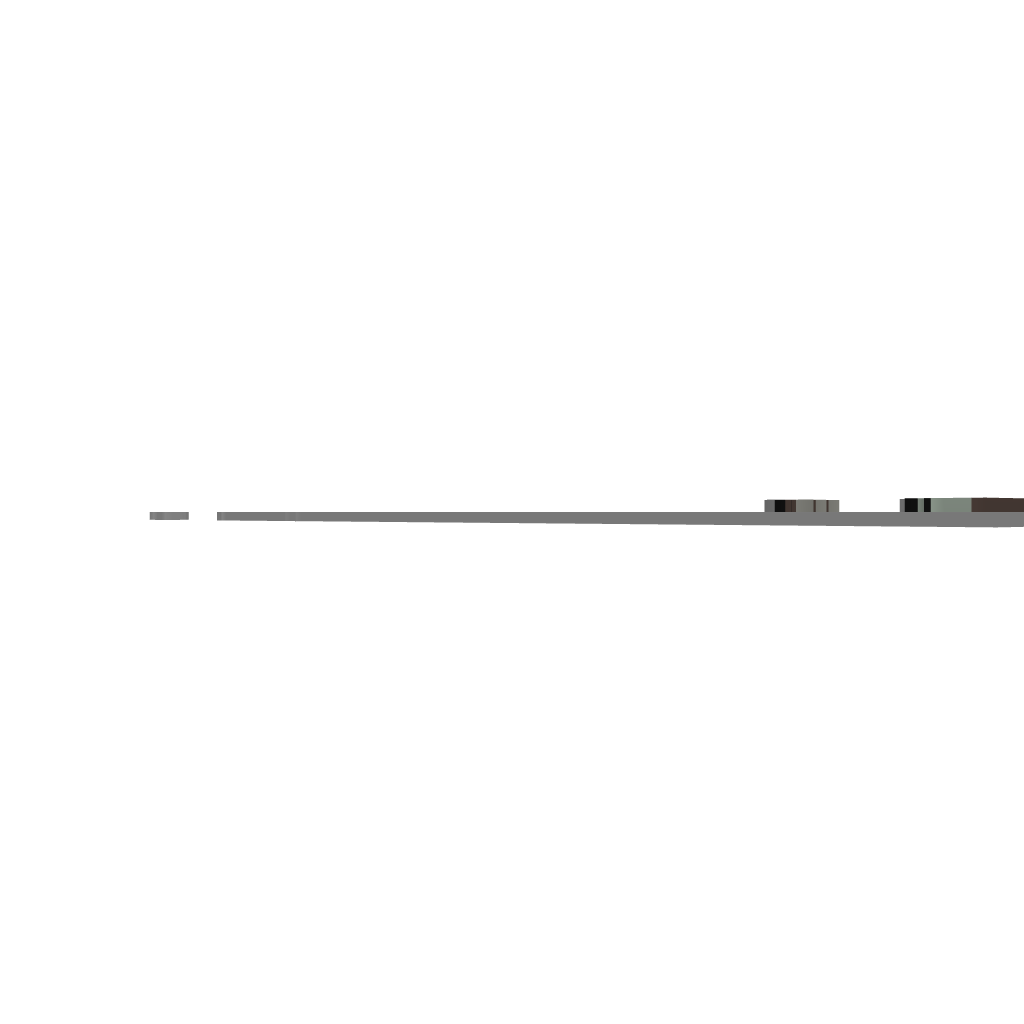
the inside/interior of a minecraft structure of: Sending in the Troops